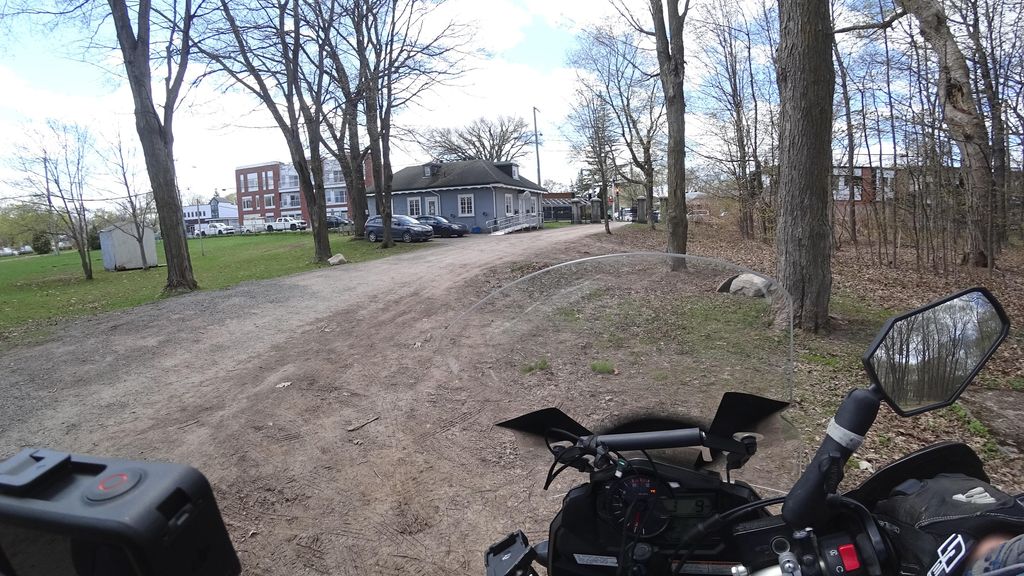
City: quebec_city